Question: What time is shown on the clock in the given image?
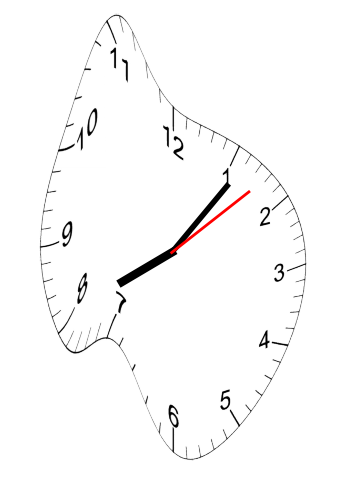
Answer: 08:06:08